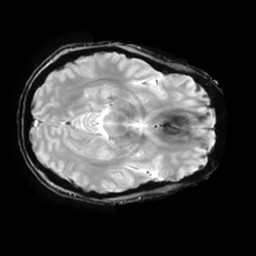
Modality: T2starw
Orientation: axial
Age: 42
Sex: female
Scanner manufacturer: ge
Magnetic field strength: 3 T
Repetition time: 0.65 s
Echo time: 0.02 s